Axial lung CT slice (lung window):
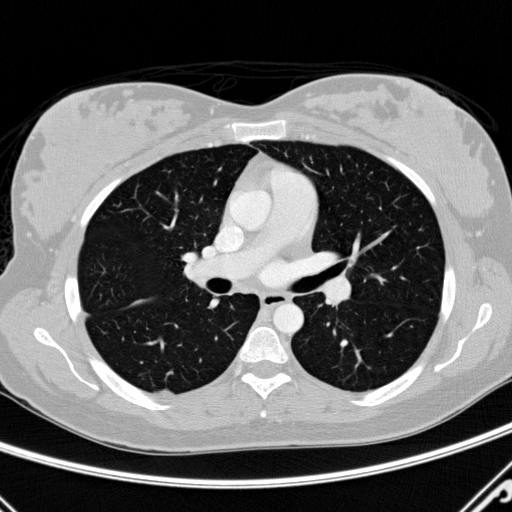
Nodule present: yes
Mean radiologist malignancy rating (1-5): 3